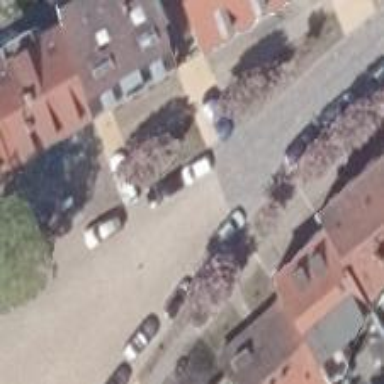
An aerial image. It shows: Residential road with parallel on-street parking lane on the right side.